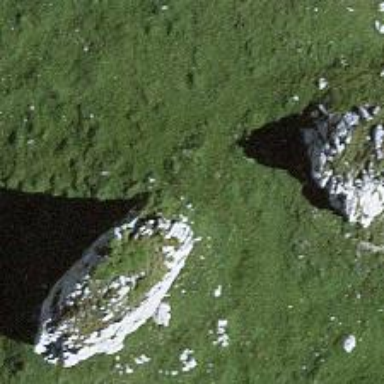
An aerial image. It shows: Natural rock formation.